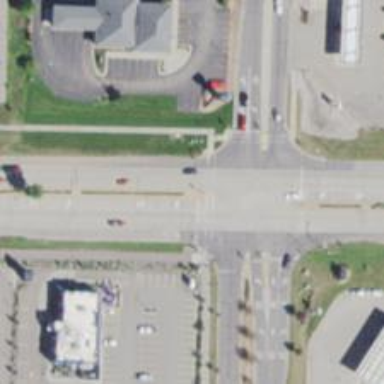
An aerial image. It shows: Unclassified road surrounded by commercial establishments.